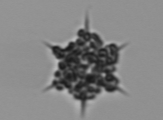
Label: Dictyocha